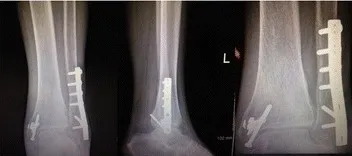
Preoperative AP, lateral, and mortise view of left ankle demonstrating retained hardware.
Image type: radiology (x_ray)